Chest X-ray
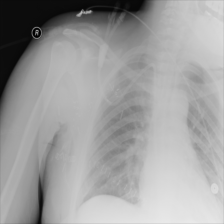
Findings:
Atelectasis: negative
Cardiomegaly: negative
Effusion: negative
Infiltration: negative
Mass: negative
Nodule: negative
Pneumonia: negative
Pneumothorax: negative
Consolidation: negative
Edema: negative
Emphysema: positive
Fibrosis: negative
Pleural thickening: negative
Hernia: negative